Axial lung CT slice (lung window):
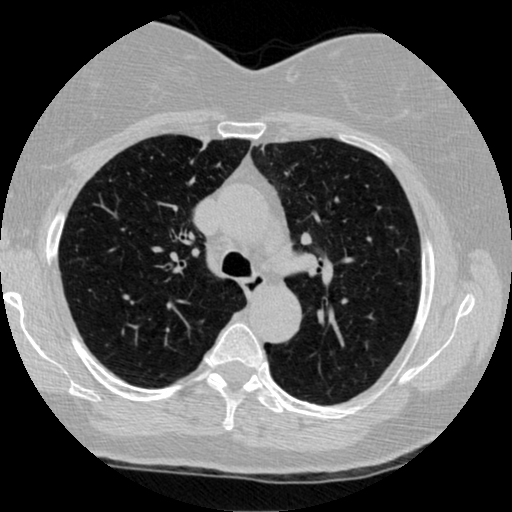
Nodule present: no